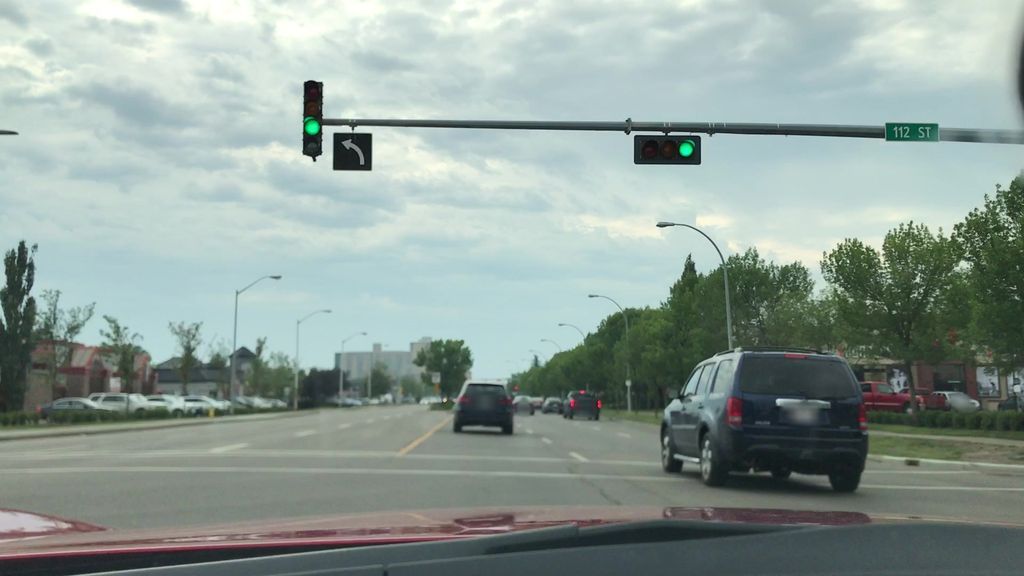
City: edmonton